Question: I am trying to generate a histogram using matplotlib. I am reading data from the following file:
<URL>
My intent is to generate a histogram with the following bins: 1, 2-5, 5-100, 100-200, <PHONE>, >1000.
When I generate the graph it doesn't look nice.
I would like to normalize the y axis to (frequency of occurrence in a bin/total items). I tried using the density parameter but whenever I try that my graph ends up completely blank. How do I go about doing this.
How do I get the width's of the bars to be the same, even though the bin ranges are varied?
Is it also possible to specify the ticks on the histogram? I want to have the ticks correspond to the bin ranges.

'''
import matplotlib.pyplot as plt
FILE_NAME = 'class_id.txt'
class_id = [int(line.rstrip('
')) for line in open(FILE_NAME)]
num_bins = [1, 2, 5, 100, 200, 1000, max(class_id)]
x = plt.hist(class_id, bins=num_bins, histtype='bar', align='mid', rwidth=0.5, color='b')
print (x)
plt.legend()
plt.xlabel('Items')
plt.ylabel('Frequency')
'''
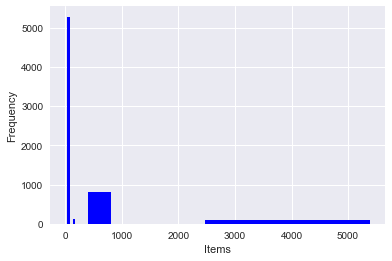
Answer: As suggested by importanceofbeingernest, we can use bar charts to plot categorical data and we need to categorize values in bins, for ex with pandas:
'''
import matplotlib.pyplot as plt
import pandas
FILE_NAME = 'class_id.txt'
class_id_file = [int(line.rstrip('
')) for line in open(FILE_NAME)]
num_bins = [0, 2, 5, 100, 200, 1000, max(class_id_file)]
categories = pandas.cut(class_id_file, num_bins)
df = pandas.DataFrame(class_id_file)
dfg = df.groupby(categories).count()
bins_labels = ["1-2", "2-5", "5-100", "100-200", "<PHONE>", ">1000"]
plt.bar(range(len(categories.categories)), dfg[0]/len(class_id_file), tick_label=bins_labels)
#plt.bar(range(len(categories.categories)), dfg[0]/len(class_id_file), tick_label=categories.categories)
plt.xlabel('Items')
plt.ylabel('Frequency')
'''
<URL>
Not what you asked for, but you could also stay with histogram and choose logarithm scale to improve readability:
'''
plt.xscale('log')
'''